Interaction volume radius: 10 \u00c5
Interaction volume height: 15 \u00c5
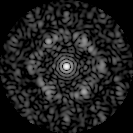
Disorder parameter: 0.6946